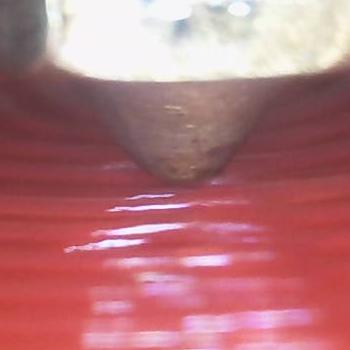
Flow rate: 94%